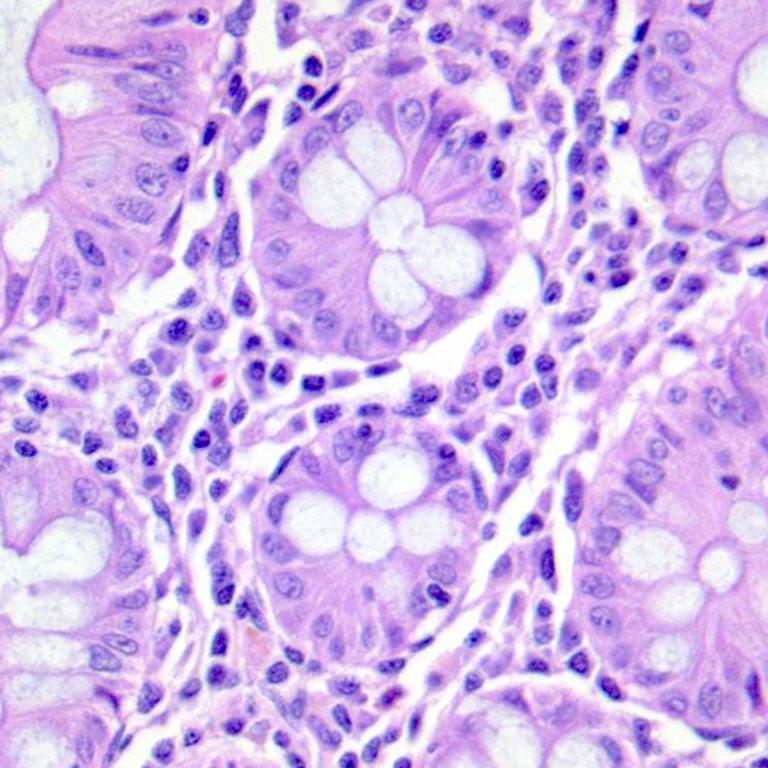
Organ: colon
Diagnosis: benign